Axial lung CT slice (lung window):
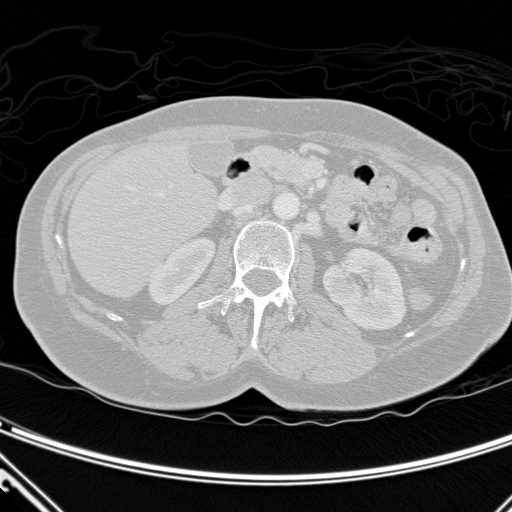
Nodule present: no